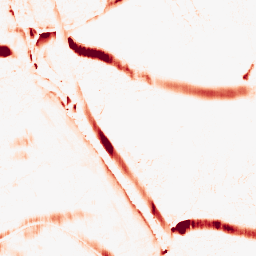
Category: morphological
Decomposition family: morphological_ellipse
Decomposition parameters: operation: opening
width: 20
height: 5
Upsampling method: cubic_mitchell
Upsampling parameters: scale: 4
Upsampling scale: 4